Current action and preconditions to check: trajectory_clear

Your task: For each precondition in the list above, predict whether it will hold at this action.

Consider the current scene as observed from the mobile robot's camera, and analyze the predicted future states of all dynamic agents (e.g., people, animals, vehicles, or any moving entities) within the NEXT SECOND.

IMPORTANT: Only answer "very likely" if you are absolutely certain—based on strong, clear evidence—that a dynamic agent will violate the precondition in the predicted future state. Do NOT answer "very likely" for unlikely, ambiguous, or low-probability risks.

Ask yourself for each precondition: Is there a high probability, with clear and convincing evidence, that the predicted future states of any dynamic agent will interfere with the predicted future state of the currently executing action within the NEXT SECOND, causing that precondition to fail?

Assess the risk level based on these predictions. Use "likely" or "very likely" if motions create a clear risk of interference.

Use "neutral" or "improbable" if agents are nearby but their predicted paths are clearly diverging or non-conflicting.

Failure Risk Categories: "very improbable", "improbable", "neutral", "likely", "very likely"

Answer Format: Output ONLY the probability_of_failure value from these categories: "very improbable", "improbable", "neutral", "likely", "very likely"

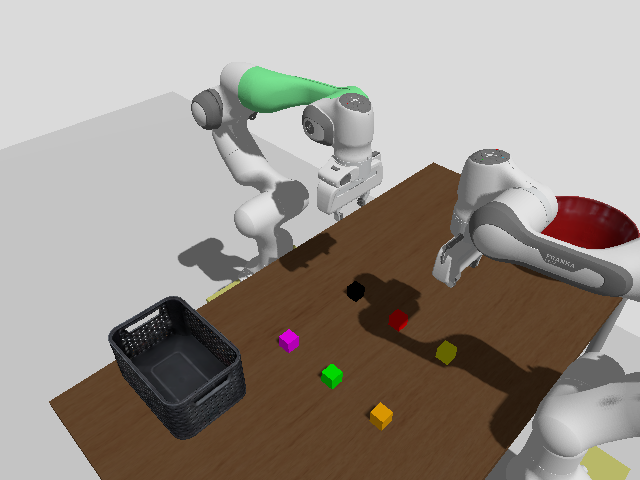

Answer: very improbable